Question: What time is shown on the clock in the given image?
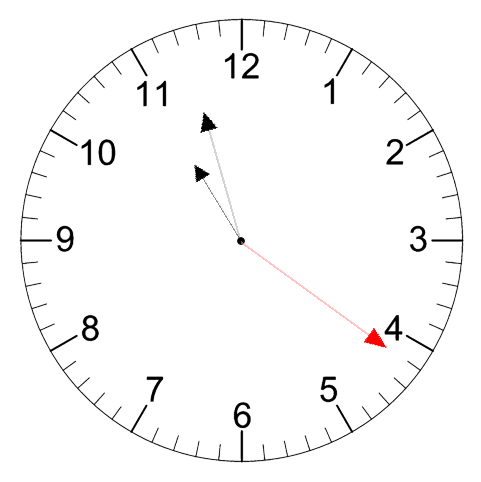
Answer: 10:57:21